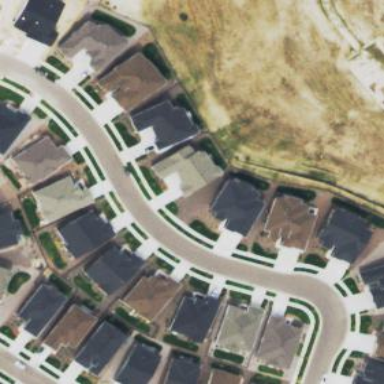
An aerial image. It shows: Residential area composed of single-family homes.